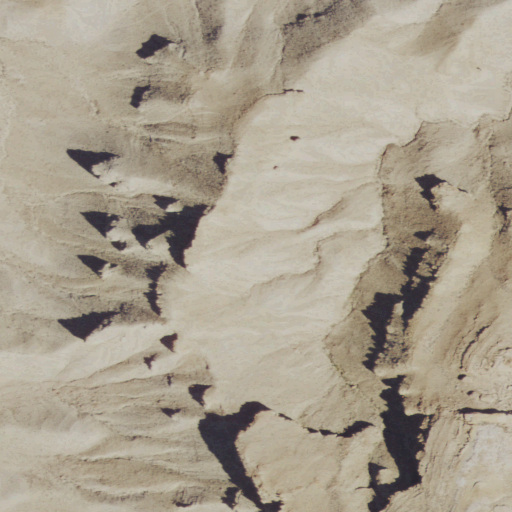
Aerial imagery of cape in Wyoming named Eagle Point containing only shrub